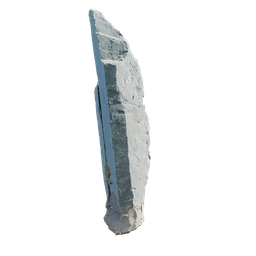
Label: nature